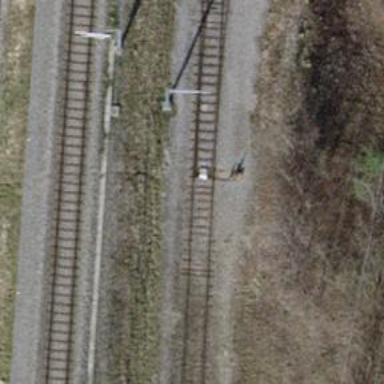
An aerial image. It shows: Railway switch.